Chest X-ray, PA view. Patient: 54 years old, sex F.
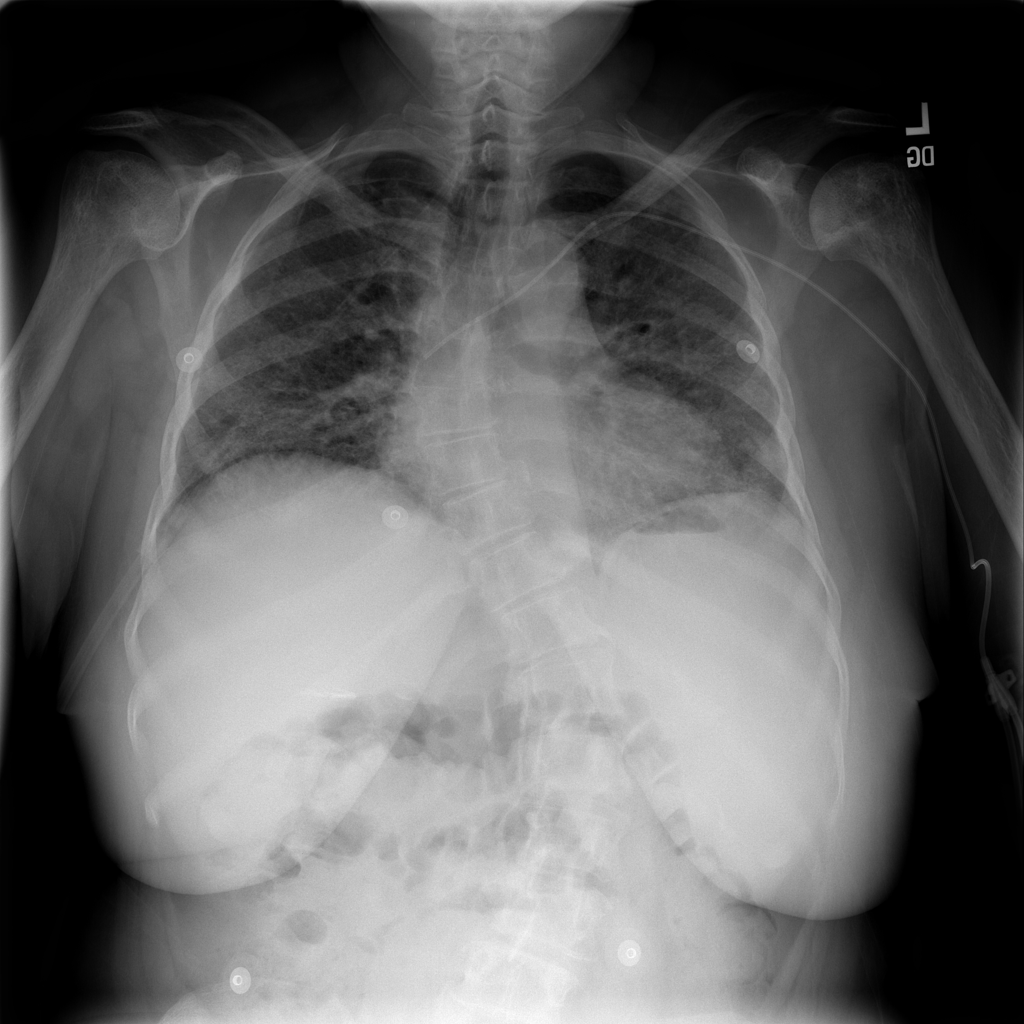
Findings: Infiltration